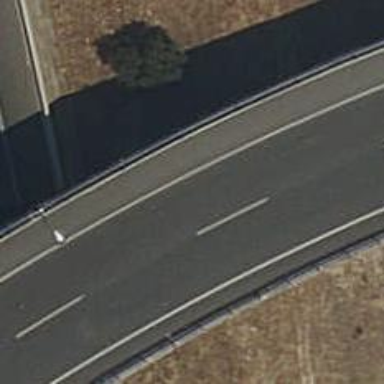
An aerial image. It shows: Motorway link bridge.